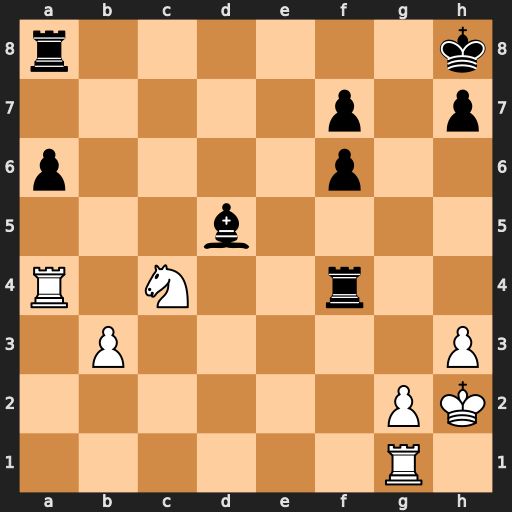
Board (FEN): r6k/5p1p/p4p2/3b4/R1N2r2/1P5P/6PK/6R1
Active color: w
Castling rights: -
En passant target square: -
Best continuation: Nb6 Rxa4 bxa4